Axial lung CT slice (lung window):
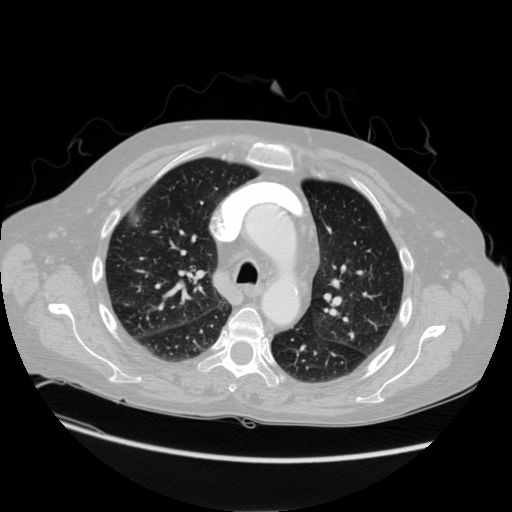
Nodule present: yes
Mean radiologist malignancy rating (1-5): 3